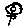
Label: flower